Field crop: maize
Growth stage: 2
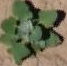
Species: chenopodium